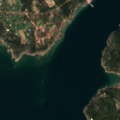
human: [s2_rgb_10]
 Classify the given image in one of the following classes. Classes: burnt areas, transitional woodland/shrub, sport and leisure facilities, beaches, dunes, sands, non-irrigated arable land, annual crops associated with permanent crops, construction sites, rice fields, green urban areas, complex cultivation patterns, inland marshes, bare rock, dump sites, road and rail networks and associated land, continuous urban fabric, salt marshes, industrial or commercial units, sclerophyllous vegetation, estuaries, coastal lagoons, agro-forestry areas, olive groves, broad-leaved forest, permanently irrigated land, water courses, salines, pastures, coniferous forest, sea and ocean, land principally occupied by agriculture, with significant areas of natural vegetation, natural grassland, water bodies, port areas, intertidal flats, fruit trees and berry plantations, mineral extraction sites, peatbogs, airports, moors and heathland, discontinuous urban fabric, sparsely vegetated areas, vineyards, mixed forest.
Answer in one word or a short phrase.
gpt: discontinuous urban fabric, coniferous forest, mixed forest, sea and ocean